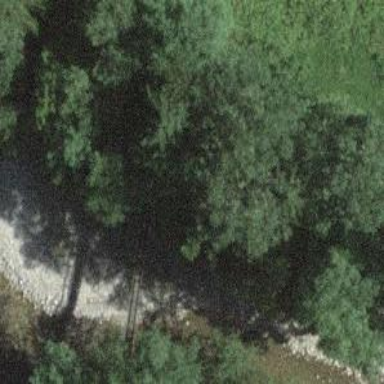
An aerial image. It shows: Simple-suspension bridge over path.